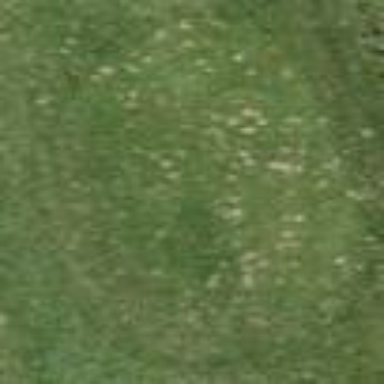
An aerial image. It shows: Grassy area designated as golf tee.